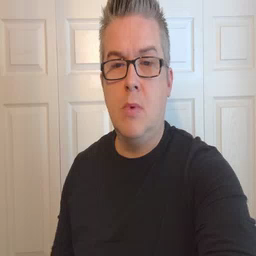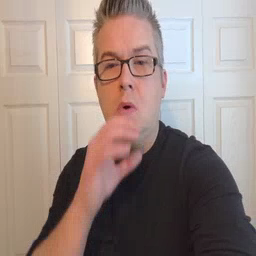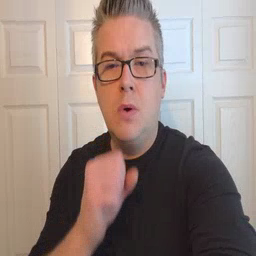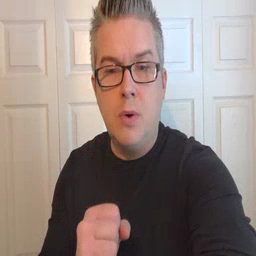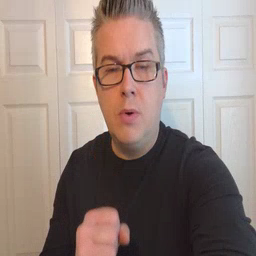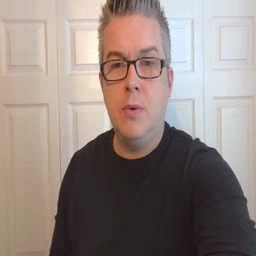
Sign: old